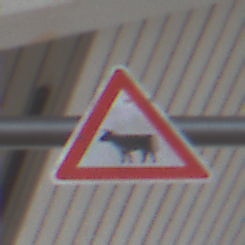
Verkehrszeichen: ViehtriebRechts
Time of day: MorningAfternoon
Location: Roofed (Urban)
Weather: PartlyCloudy
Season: NotSpecified
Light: Natural